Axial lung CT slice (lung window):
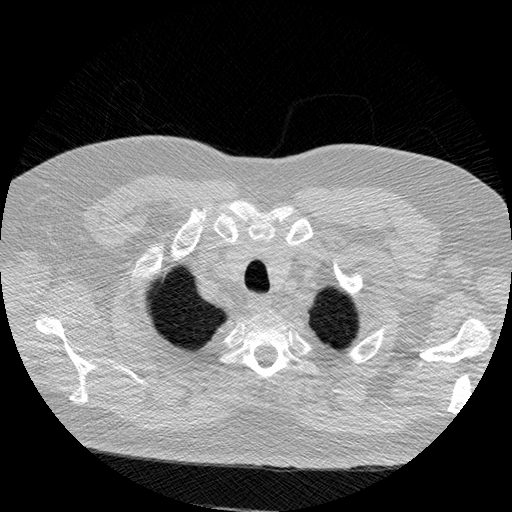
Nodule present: no